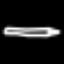
Label: pencil